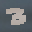
Label: 3